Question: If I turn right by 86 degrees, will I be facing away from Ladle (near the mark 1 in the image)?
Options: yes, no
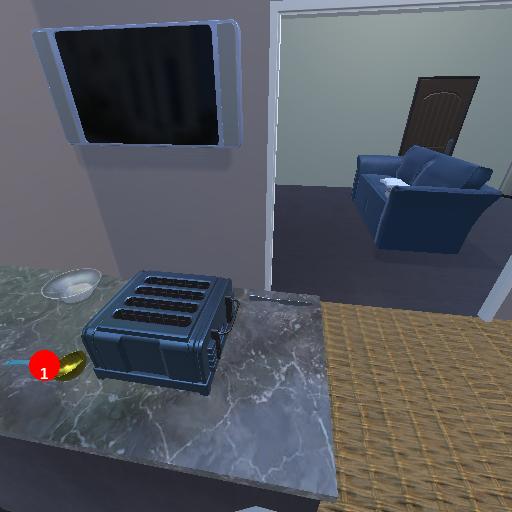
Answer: yes